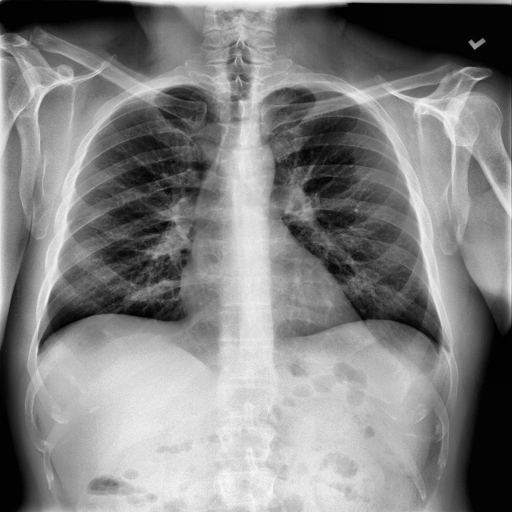
Finding: NORMAL